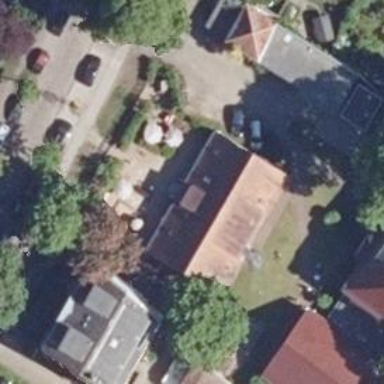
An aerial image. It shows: Kindergarten.